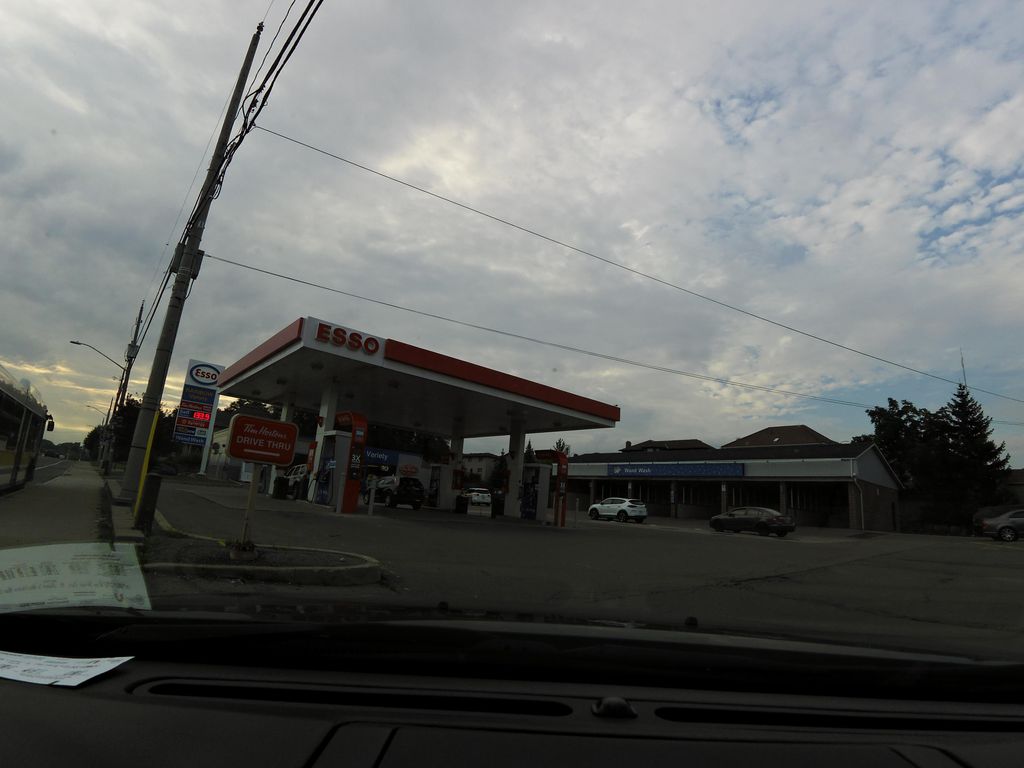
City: hamilton